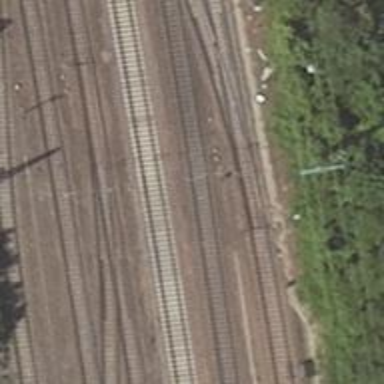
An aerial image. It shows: Railway switch.